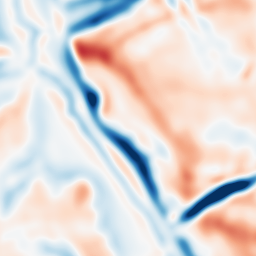
Category: multiscale
Decomposition family: dog
Decomposition parameters: sigma_low: 5
sigma_high: 10
Upsampling method: cubic_mitchell
Upsampling parameters: scale: 8
Upsampling scale: 8